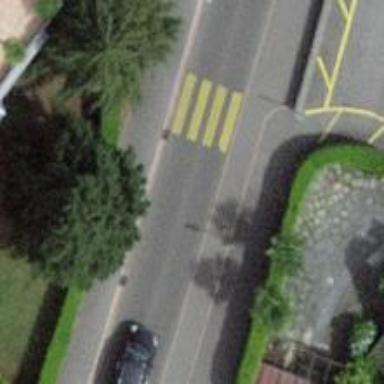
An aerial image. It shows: Marked zebra crossing on the road.